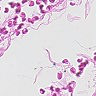
Metastatic tissue present: no